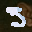
Label: 5